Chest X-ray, PA view. Patient: 60 years old, sex M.
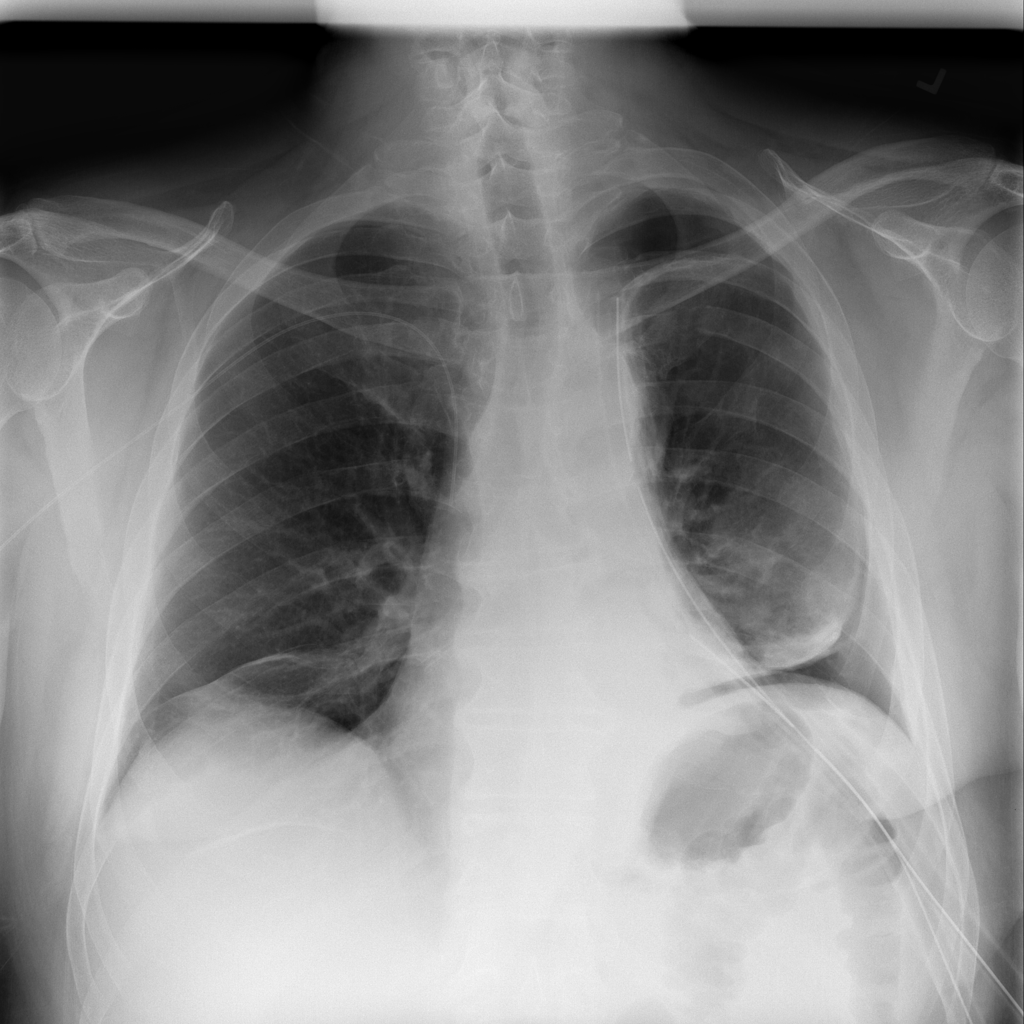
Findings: Infiltration, Pneumothorax